Field crop: maize
Growth stage: 1
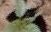
Species: datura